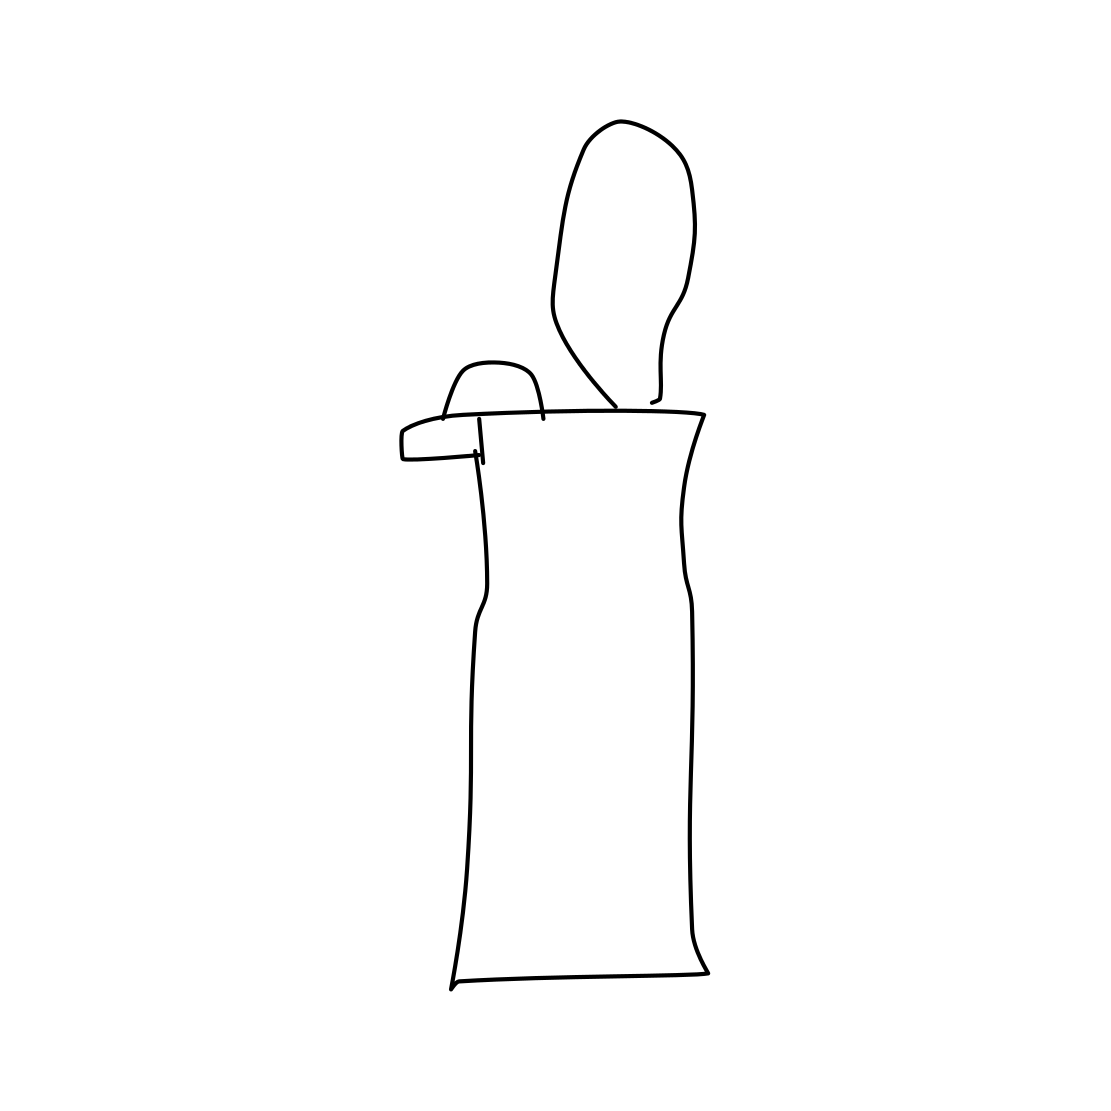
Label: lighter